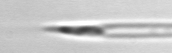
Label: Rhizosolenia